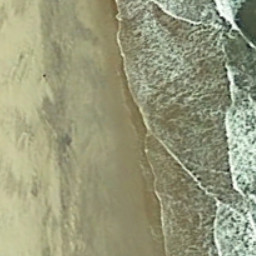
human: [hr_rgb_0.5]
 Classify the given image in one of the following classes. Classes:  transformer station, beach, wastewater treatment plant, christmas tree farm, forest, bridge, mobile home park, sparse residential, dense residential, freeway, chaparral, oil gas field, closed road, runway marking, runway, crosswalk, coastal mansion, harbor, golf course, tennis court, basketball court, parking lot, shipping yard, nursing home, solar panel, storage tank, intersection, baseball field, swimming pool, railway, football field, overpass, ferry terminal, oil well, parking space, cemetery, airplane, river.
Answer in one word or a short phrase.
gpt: beach